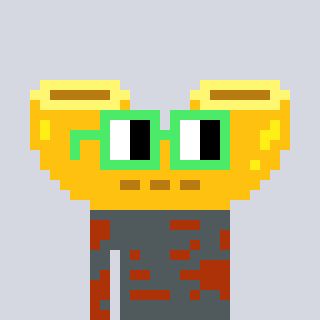
a pixel art character with square light green glasses, a macaroni-shaped head and a hotbrown-colored body on a cool background